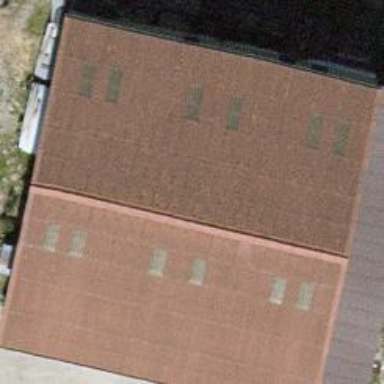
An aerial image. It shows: Industrial building.